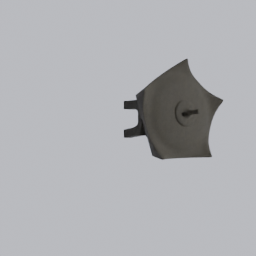
Label: decoration